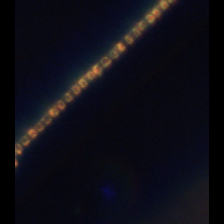
Taxon: Skeletonema
Group: Diatoms